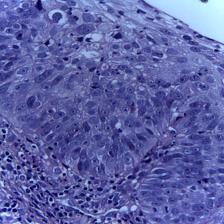
Diagnosis: OSCC